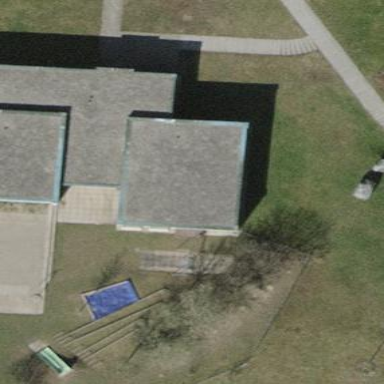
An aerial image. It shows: Kindergarten.